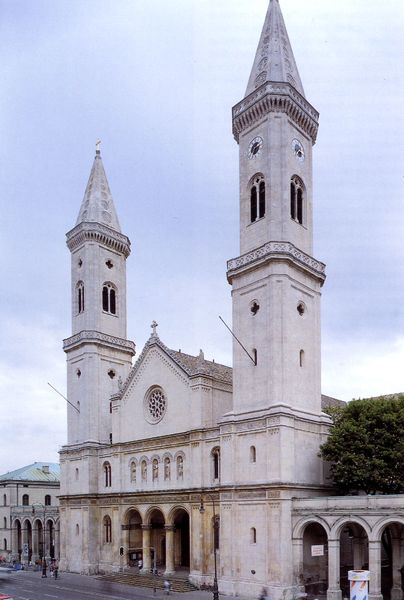
Titel: Ludwigskirche in München
Künstler: Friedrich von Gärtner
Standort: München, Ludwigskirche (EU - D - B)
Schlagwörter: baum, blau, himmel, weiß, fenster, strasse, säulen, dach, kirche, turm, bogen, fassade, giebel, treppe, spitz, uhr, galerie, foto, fotografie, bögen, kreuz, moschee, türme, münchen, rundfenster, torbogen, kupfer, arkaden, portal, rosette, rundbögen, romanik, laube, azur, sakralbau, minarett, torbögen, vorhalle, westwerk, vierpass, biforien, biforium, uhren, turmhelm, sälen, ludwigskirche, spitzhelm, kupferdach, konstanz, litfaßsäule, e, masciculi